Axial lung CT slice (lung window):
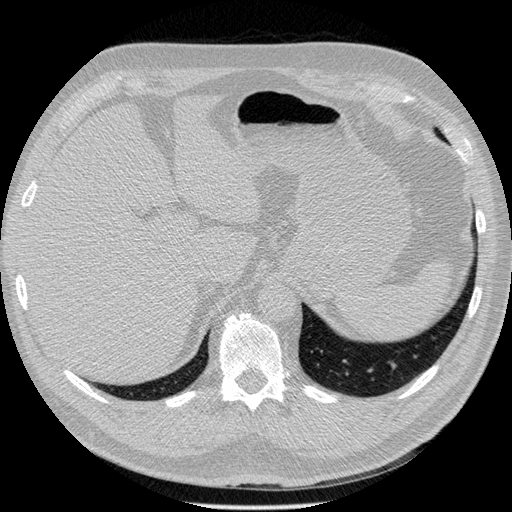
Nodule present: no